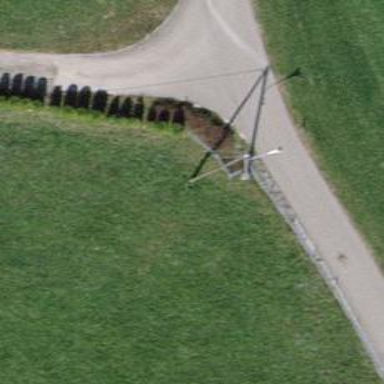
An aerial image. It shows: Minor power line.